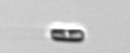
Label: pennate